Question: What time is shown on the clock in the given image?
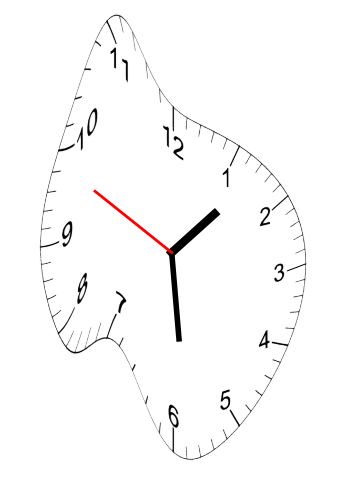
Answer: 01:28:49